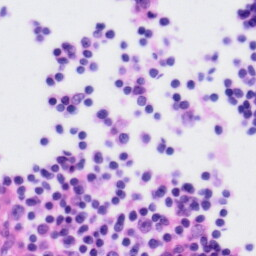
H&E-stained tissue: Tonsil